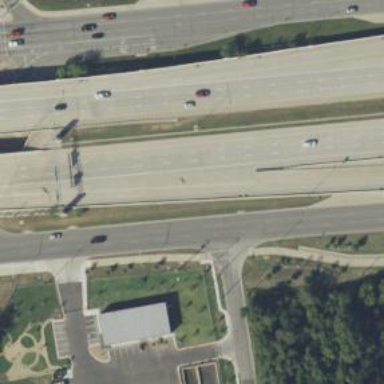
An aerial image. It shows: Secondary road with frontage road.